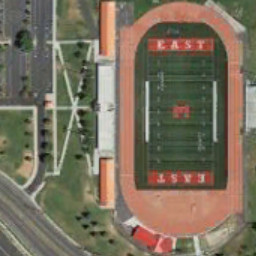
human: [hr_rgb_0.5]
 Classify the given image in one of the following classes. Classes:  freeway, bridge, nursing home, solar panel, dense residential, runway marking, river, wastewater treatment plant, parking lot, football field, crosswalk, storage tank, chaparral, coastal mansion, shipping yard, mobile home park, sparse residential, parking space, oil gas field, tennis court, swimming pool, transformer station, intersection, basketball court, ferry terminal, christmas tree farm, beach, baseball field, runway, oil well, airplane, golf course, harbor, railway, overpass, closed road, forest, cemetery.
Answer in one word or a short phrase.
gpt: football field